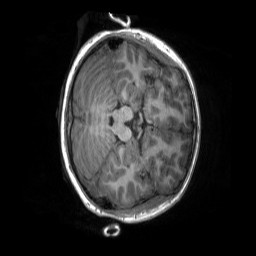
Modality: T1w
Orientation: axial
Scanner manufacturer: siemens
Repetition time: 2.3 s
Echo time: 0.00229 s